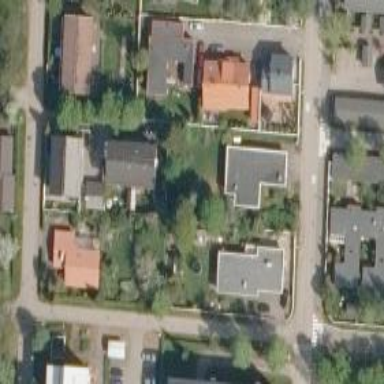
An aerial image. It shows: Suburb.